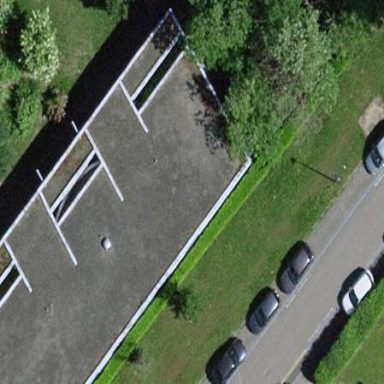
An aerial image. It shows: School building.